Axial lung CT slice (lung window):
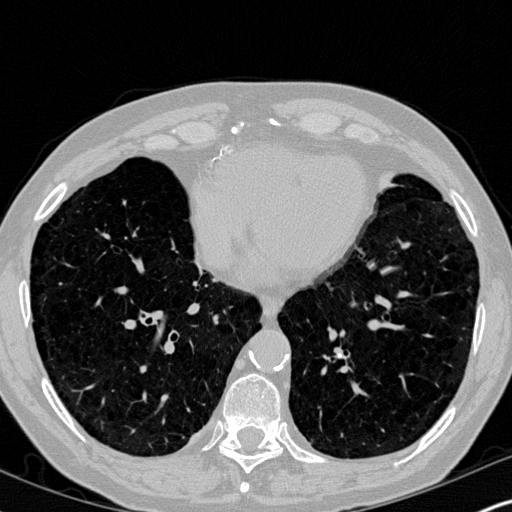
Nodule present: no